Question: Can anyone figure out why I can't see my svg rect even though it clearly exists?

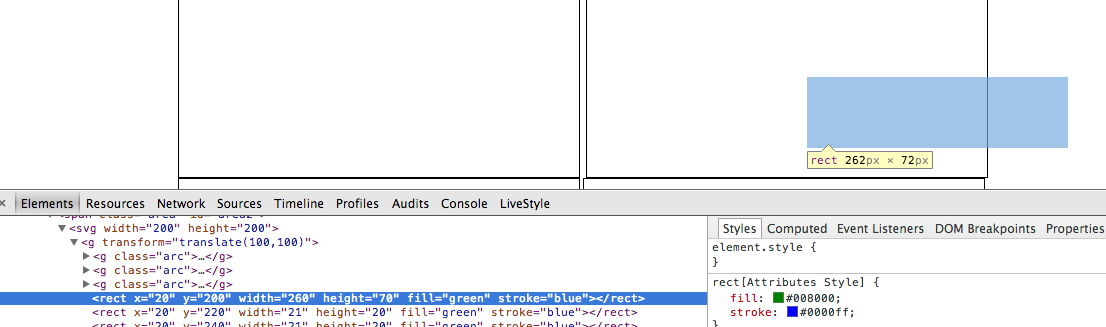
Answer: Got it. The svg container was too small.